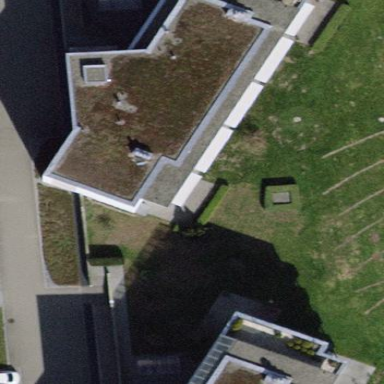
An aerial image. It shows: Apartment building with flat roof.